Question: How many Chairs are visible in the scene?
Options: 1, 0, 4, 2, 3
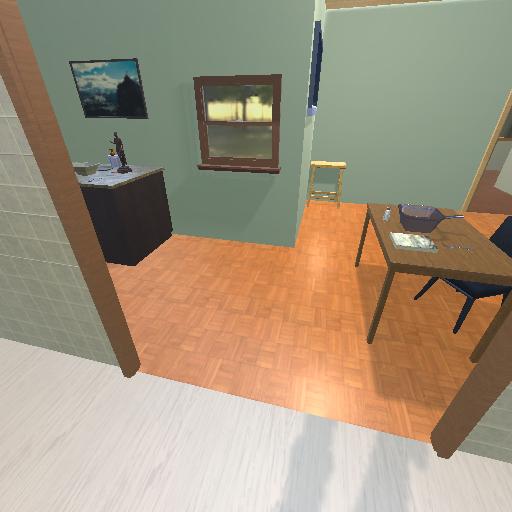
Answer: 1